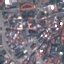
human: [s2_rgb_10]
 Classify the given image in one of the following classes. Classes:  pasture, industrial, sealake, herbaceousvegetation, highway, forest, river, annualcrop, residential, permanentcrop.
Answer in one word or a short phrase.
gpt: Residential